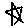
Label: star